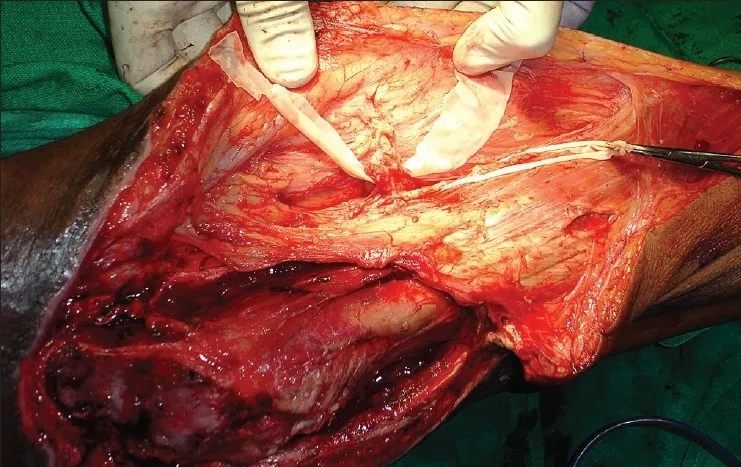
Lateral circumflex femoral artery with branches to skin and vastus lateralis dissected and taped.
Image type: medical_photograph (other_medical_photograph)